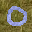
Label: 0